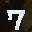
Label: 7